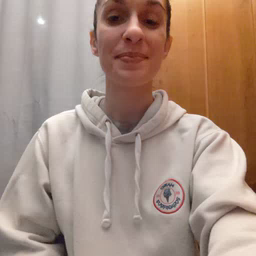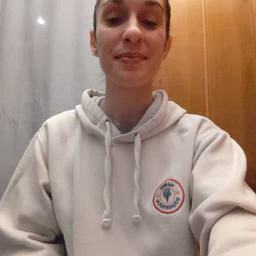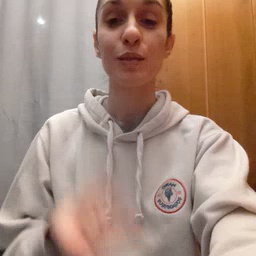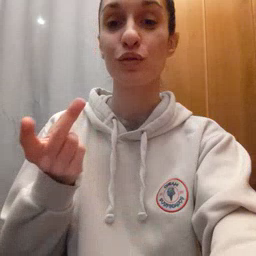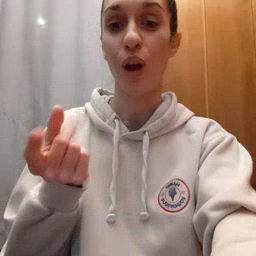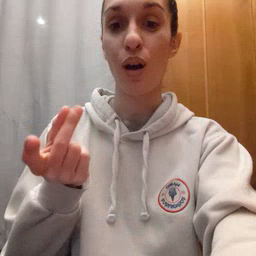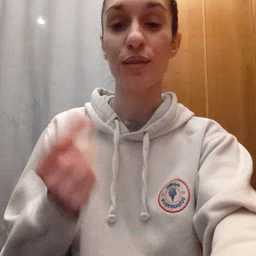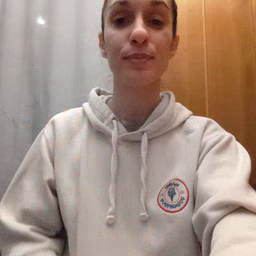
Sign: dog